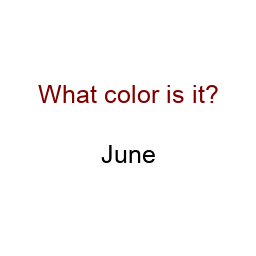
Color: black
Background color: white
Question text color: maroon